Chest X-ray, AP view. Patient: 30 years old, sex M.
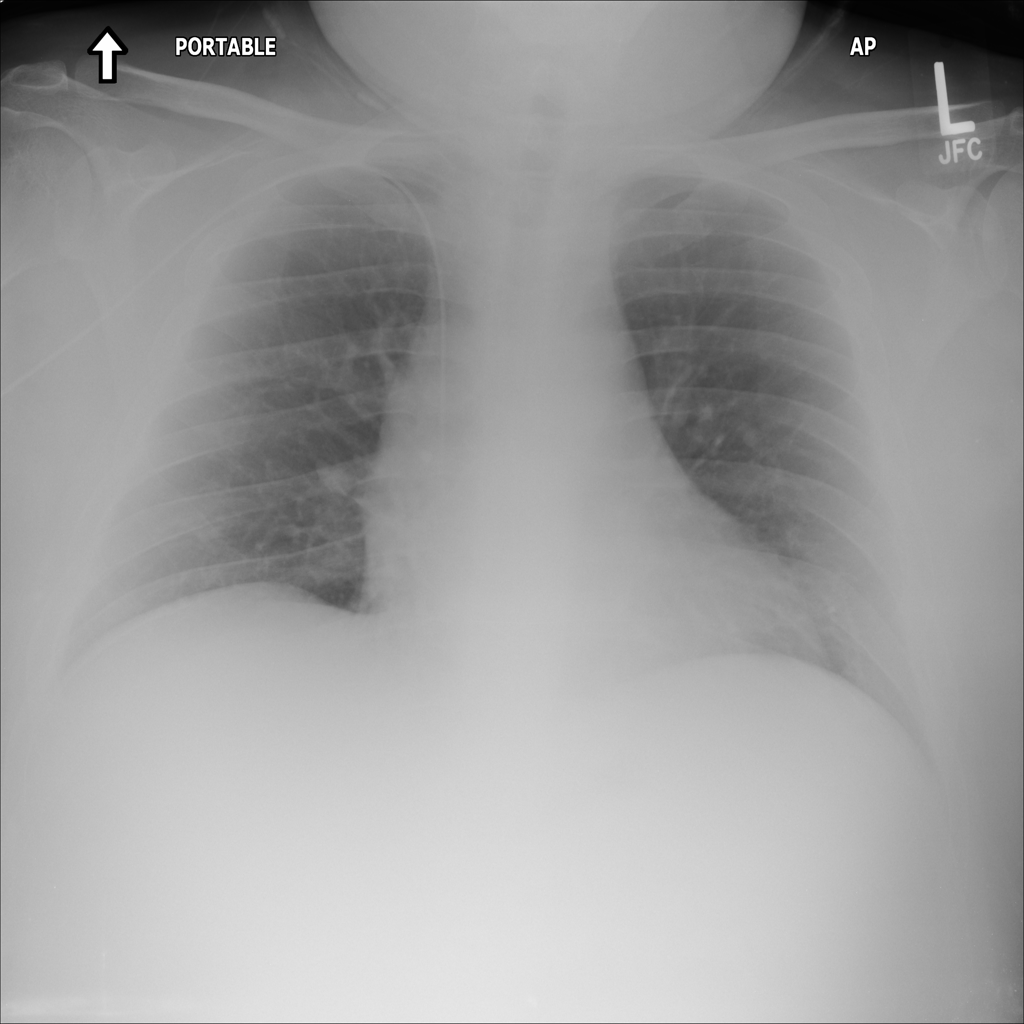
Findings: No Finding